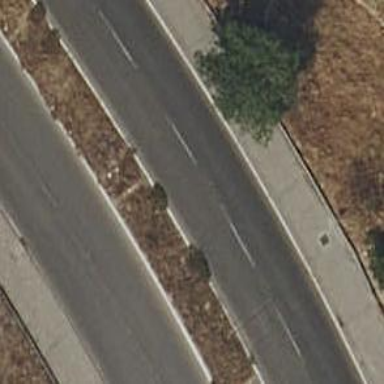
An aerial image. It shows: Tertiary road with shared cycle lane.